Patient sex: M
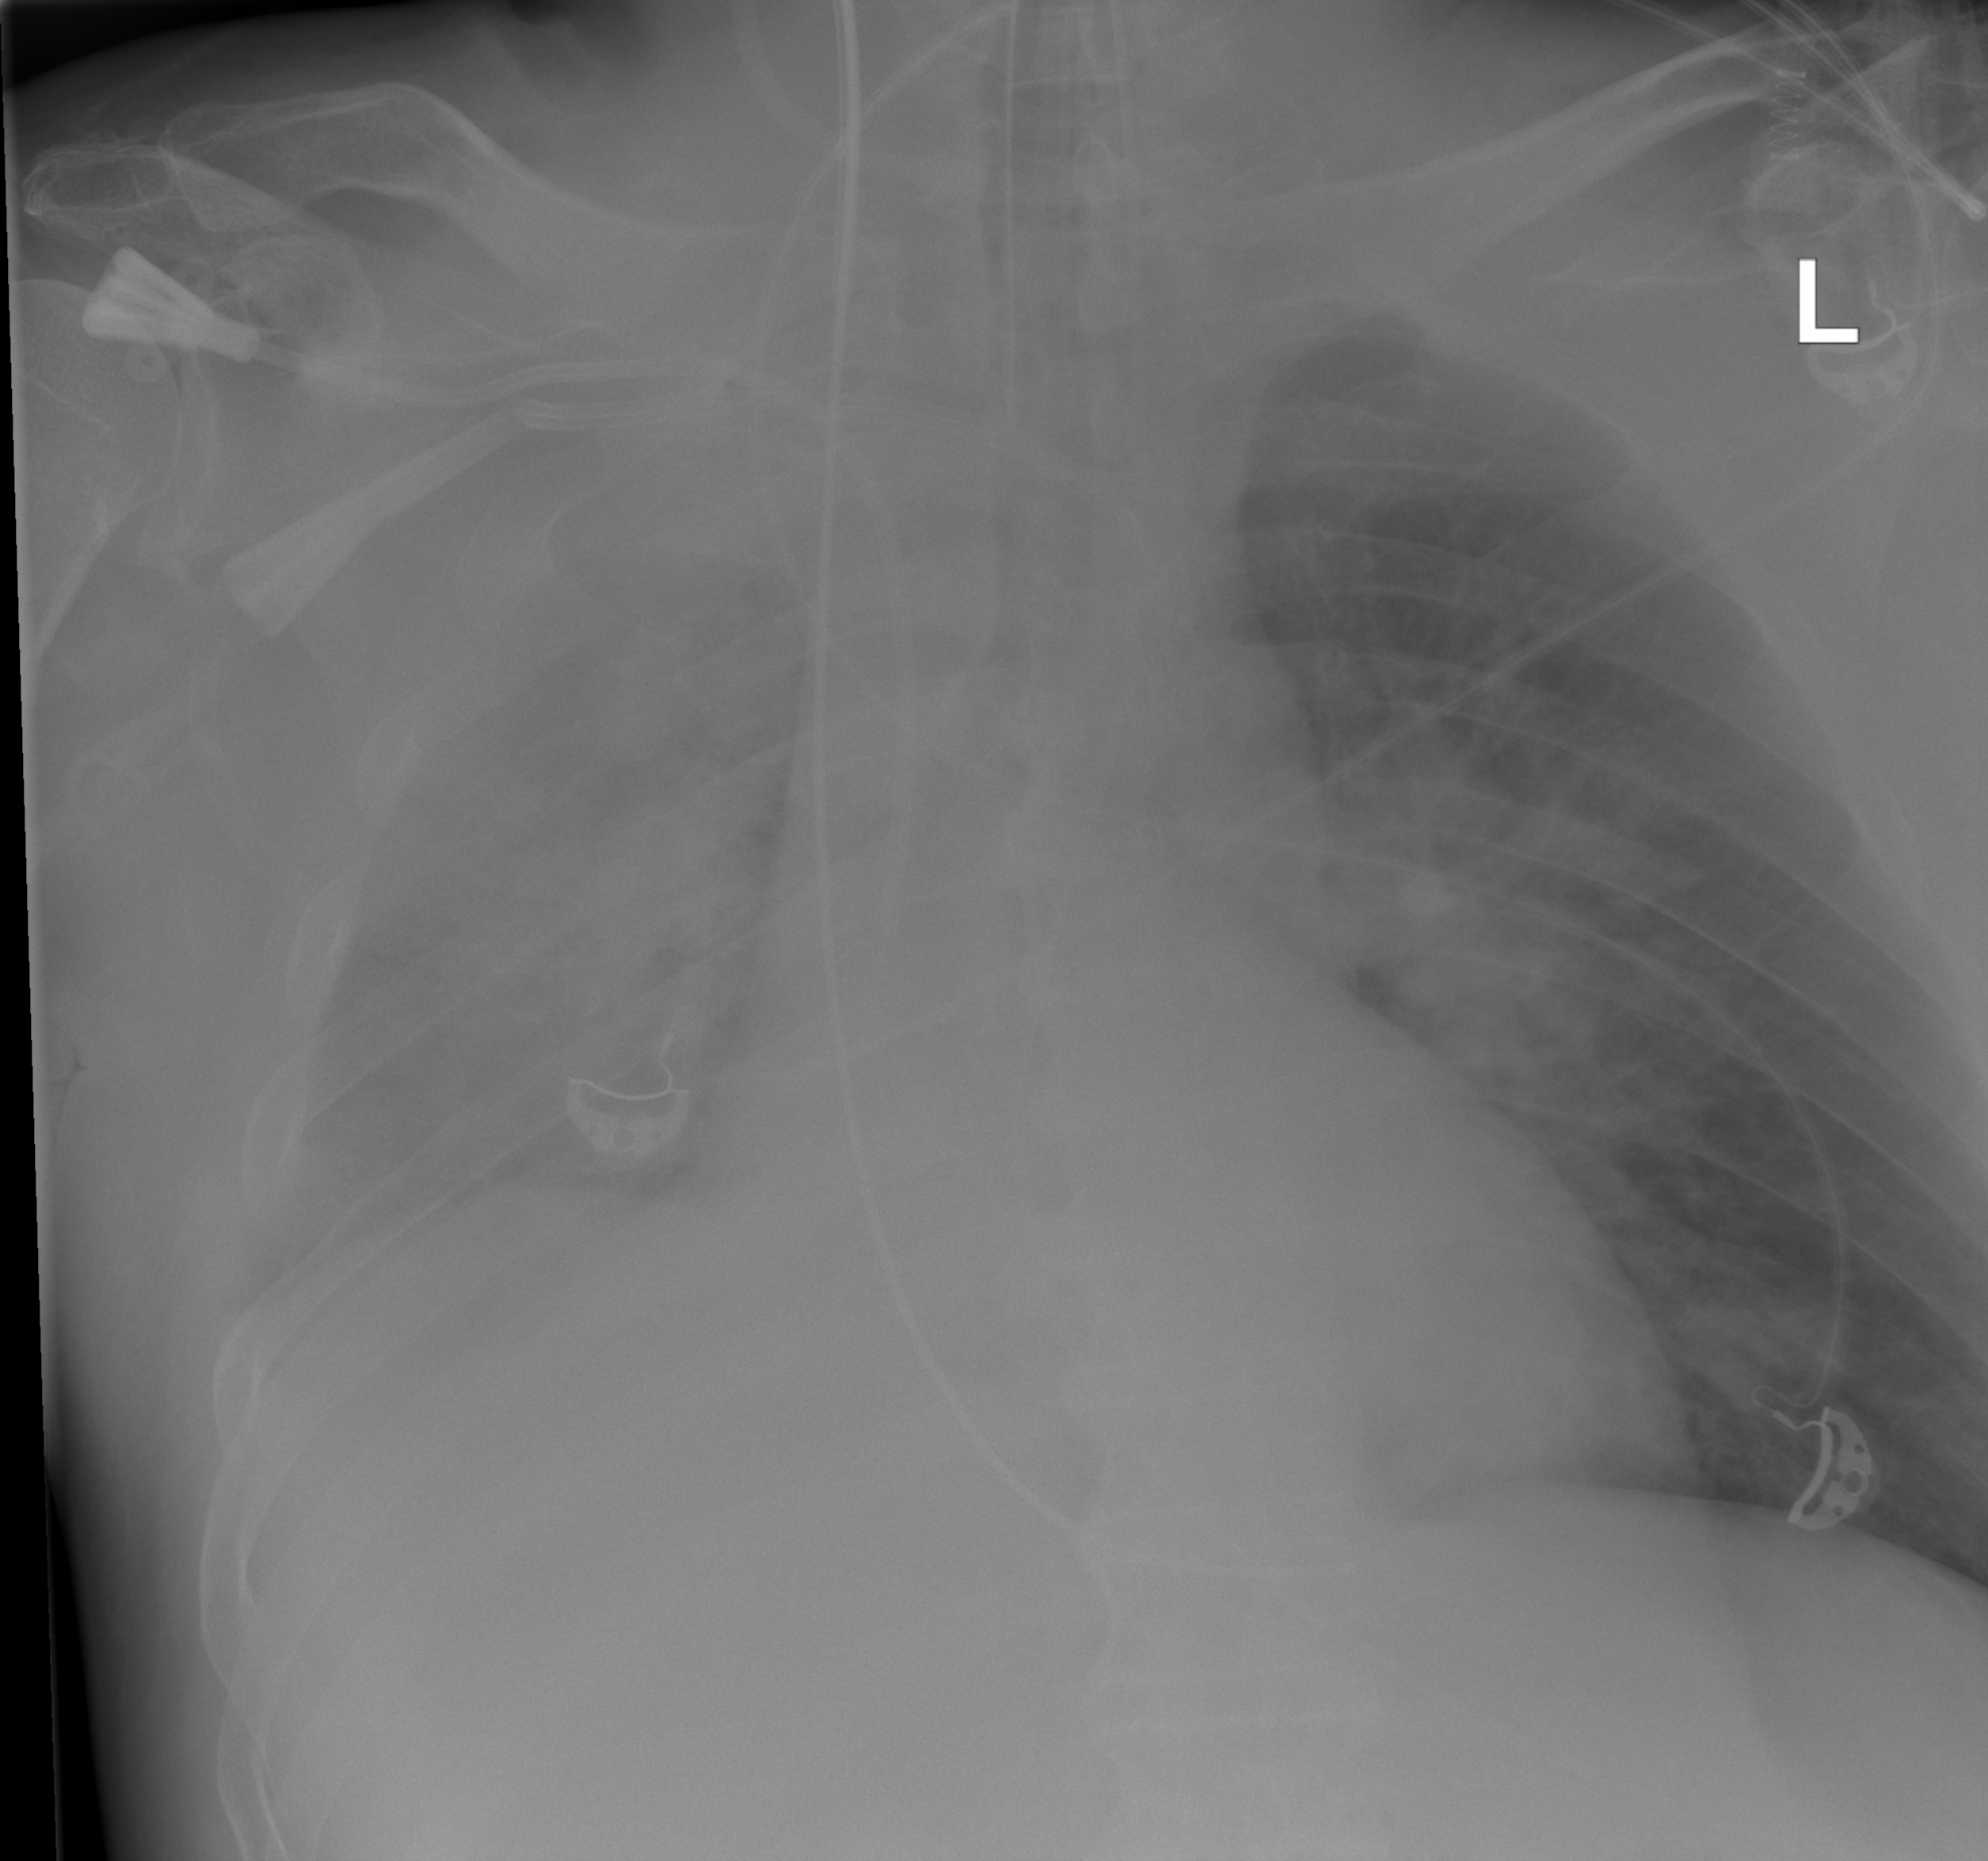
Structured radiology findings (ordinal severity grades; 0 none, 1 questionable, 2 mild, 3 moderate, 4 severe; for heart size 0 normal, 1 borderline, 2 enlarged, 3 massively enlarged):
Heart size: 2
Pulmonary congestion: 0
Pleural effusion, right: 0
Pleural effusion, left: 0
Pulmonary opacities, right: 3
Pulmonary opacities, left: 2
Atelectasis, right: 2
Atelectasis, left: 0